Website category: restaurant
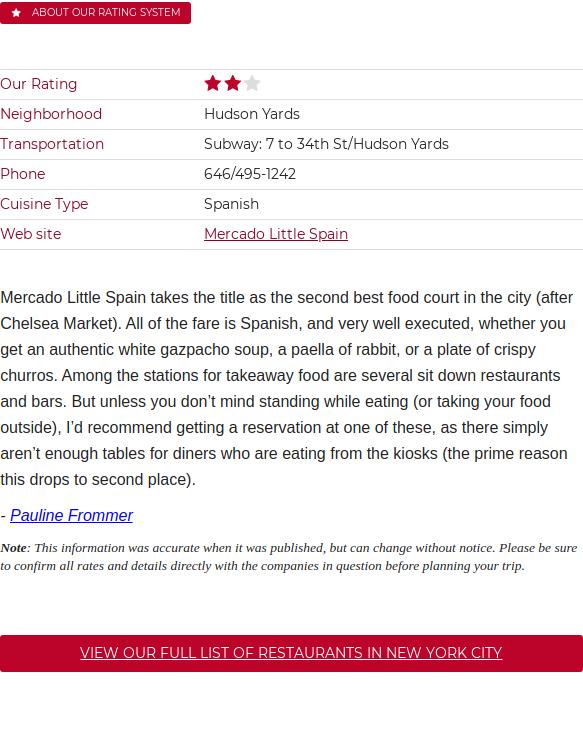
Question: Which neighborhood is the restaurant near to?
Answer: Hudson Yards

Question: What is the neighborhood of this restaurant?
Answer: Hudson Yards

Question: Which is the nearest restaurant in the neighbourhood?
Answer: Hudson Yards

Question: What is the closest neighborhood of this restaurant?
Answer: Hudson Yards

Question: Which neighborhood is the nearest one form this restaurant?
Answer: Hudson Yards

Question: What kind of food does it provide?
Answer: Spanish

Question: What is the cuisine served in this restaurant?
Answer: Spanish

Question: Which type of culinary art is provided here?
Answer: Spanish

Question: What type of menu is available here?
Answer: Spanish

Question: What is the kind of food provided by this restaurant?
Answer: Spanish

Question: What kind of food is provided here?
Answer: Spanish

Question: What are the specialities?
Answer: Spanish

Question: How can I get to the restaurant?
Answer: Subway: 7 to 34th St/Hudson Yards

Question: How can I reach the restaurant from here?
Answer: Subway: 7 to 34th St/Hudson Yards

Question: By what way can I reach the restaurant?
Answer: Subway: 7 to 34th St/Hudson Yards

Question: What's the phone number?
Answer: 646/495-1242

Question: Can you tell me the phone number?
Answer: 646/495-1242

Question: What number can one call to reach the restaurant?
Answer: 646/495-1242

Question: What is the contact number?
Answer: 646/495-1242

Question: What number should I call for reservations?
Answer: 646/495-1242

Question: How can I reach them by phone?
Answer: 646/495-1242